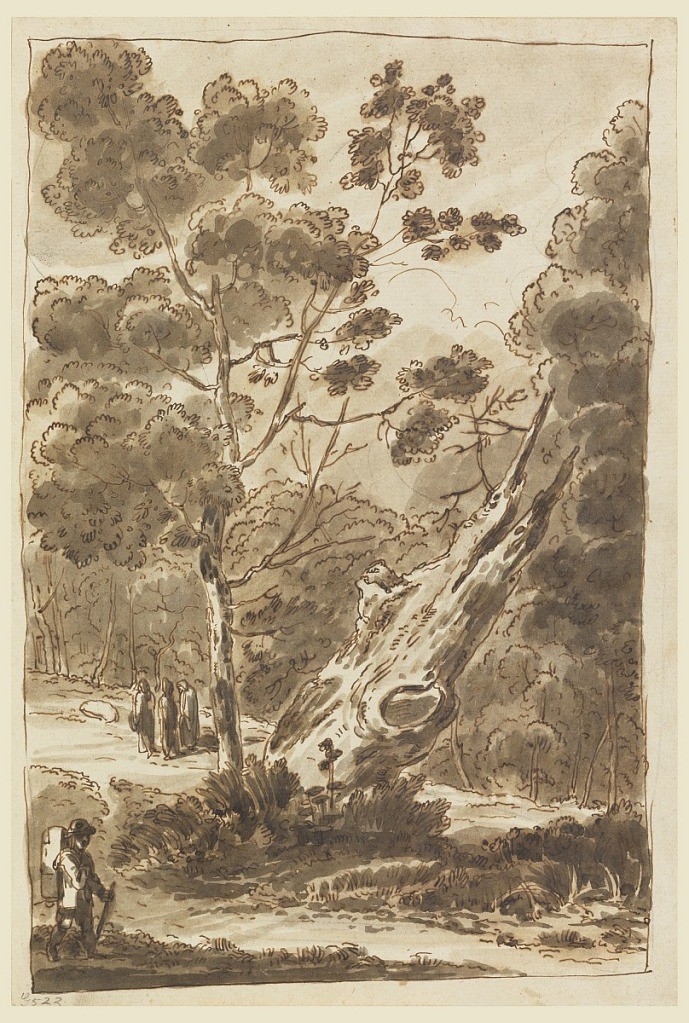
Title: Figure in Forest
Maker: Carlo Marchionni, Italian, 1702–1786
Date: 1750–1775
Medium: Pen and ink, brush and wash on paper
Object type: Drawing
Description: Foreground stands one man with a backpack and walking stick. Middleground consists of a large protruding tree trunk and three figures in a circle. Background consists of brush.